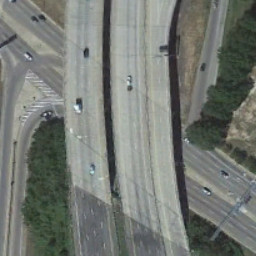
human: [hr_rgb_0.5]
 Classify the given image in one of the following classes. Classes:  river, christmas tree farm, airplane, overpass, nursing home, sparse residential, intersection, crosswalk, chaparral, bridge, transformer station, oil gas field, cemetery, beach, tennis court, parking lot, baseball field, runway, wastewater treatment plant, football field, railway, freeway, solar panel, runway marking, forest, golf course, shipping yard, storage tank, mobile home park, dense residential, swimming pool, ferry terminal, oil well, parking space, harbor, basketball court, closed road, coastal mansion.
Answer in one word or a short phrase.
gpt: overpass